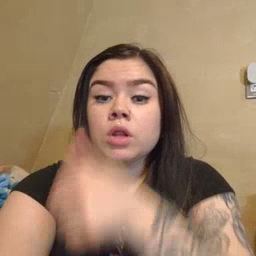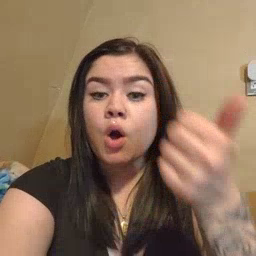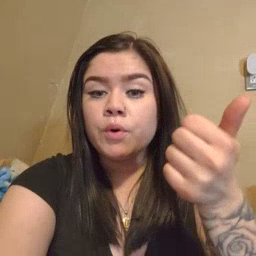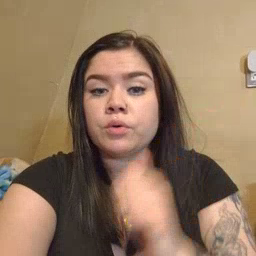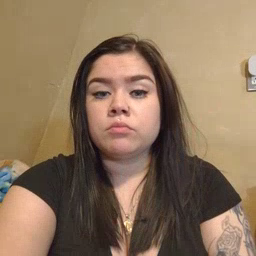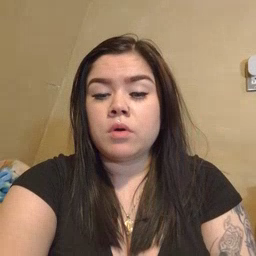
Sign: another